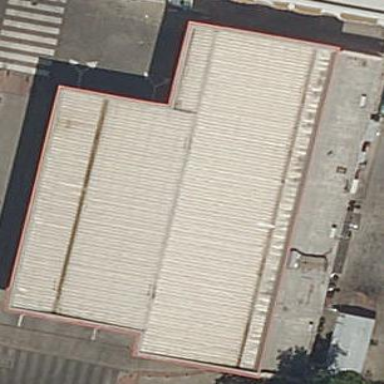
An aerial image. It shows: Fuel amenity located on the roof of building.